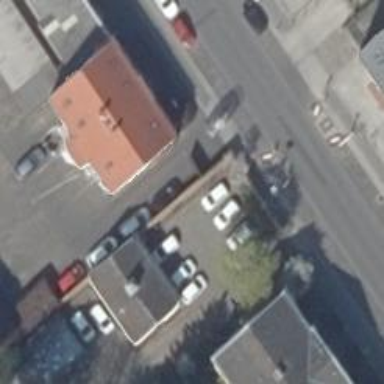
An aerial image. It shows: Car repair shop.